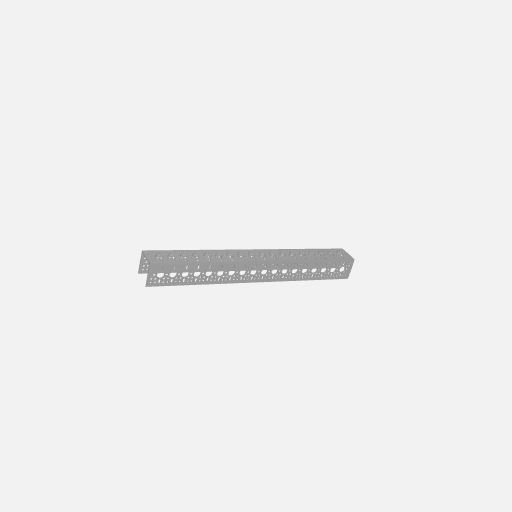
Part: UChannel18H